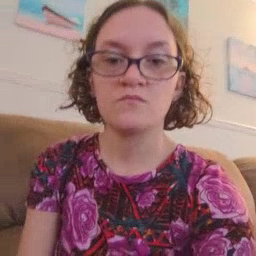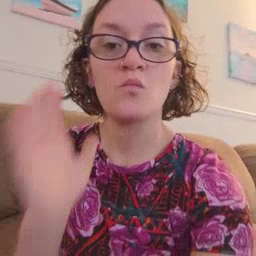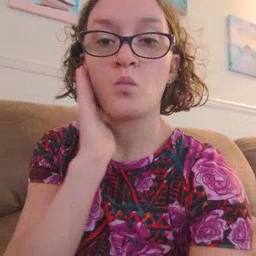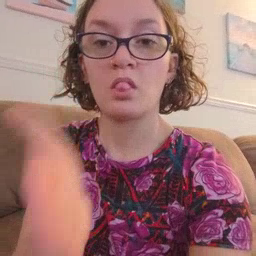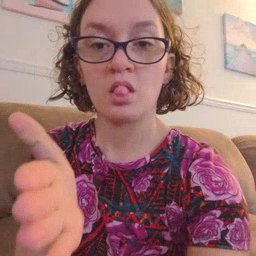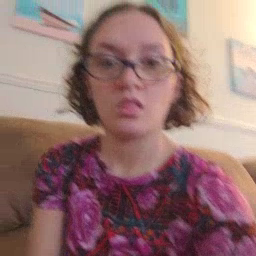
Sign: will